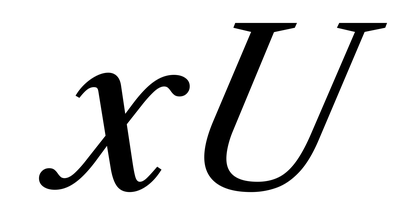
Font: LibreCaslonText-Italic_Italic